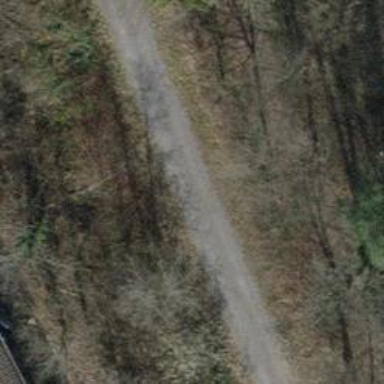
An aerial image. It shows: Compacted path.